Question: I have a responsive site located here: <URL>
Everything seems to be working just fine in all other modern browsers except IE9.
It seems like only certain @media queries are being recognize, even though they are in the same stylesheet. Take a look at this screenshot:

The menu "About WNMU, Current Students..." is visible, which is originally hidden in less than 480px screens. However, the hamburger menu is still visible. My css code seems pretty simple:
'''
@media only screen and (min-width: 784px){
.banner #responsive_menu_toggles {
display: none;
}
}
'''
I have capability mode off.
Thank you.
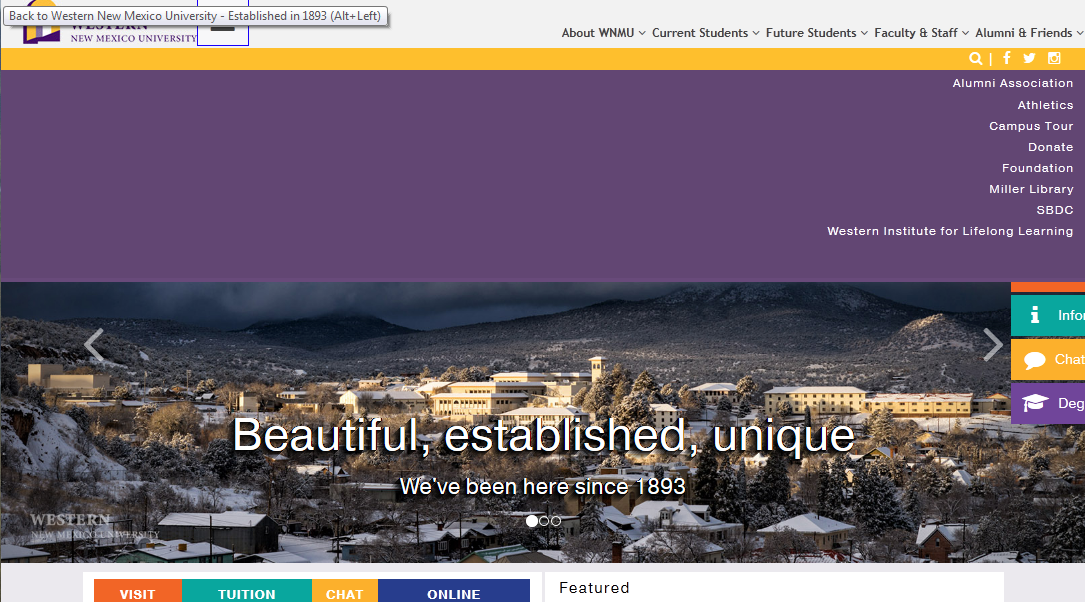
Answer: Wow. Just figured it out. I guess IE9 has a "4094 rule" limit. So I broke apart the css file, and everything is good! I'll definitely see why I have so many rules.
Sigh of relief.